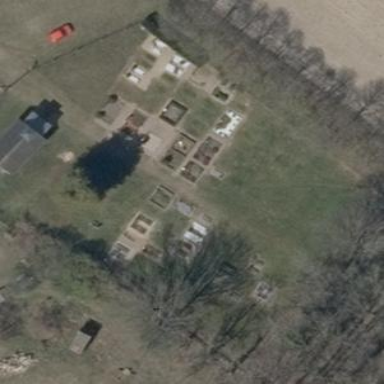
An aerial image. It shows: Cemetery.